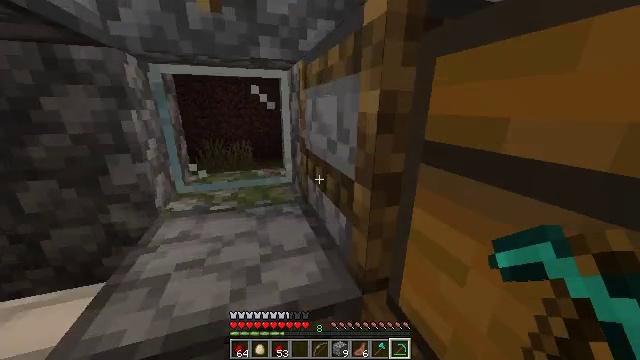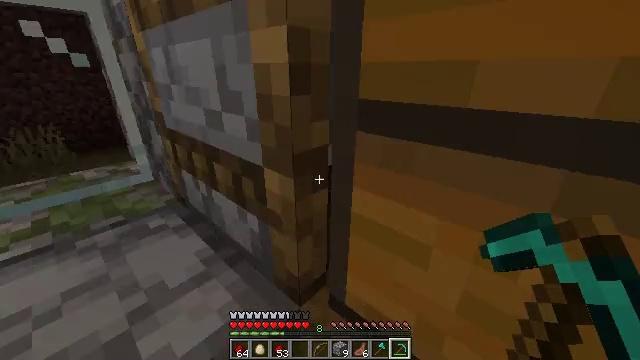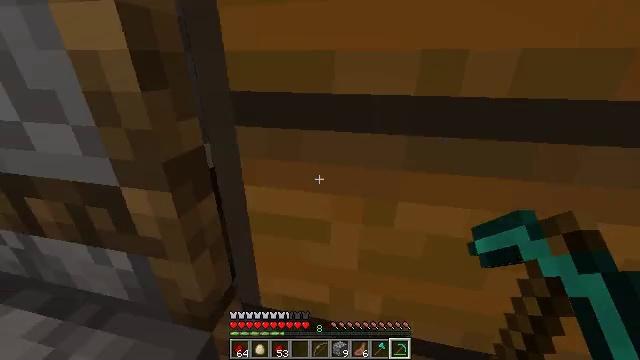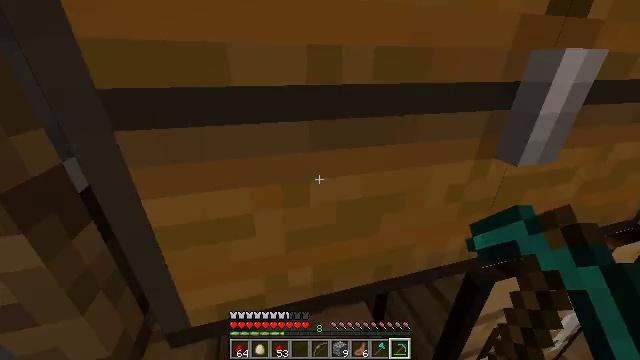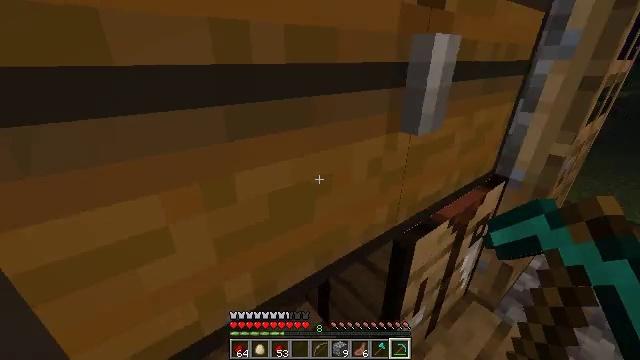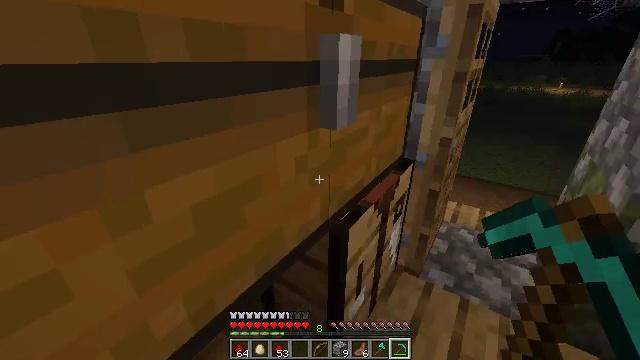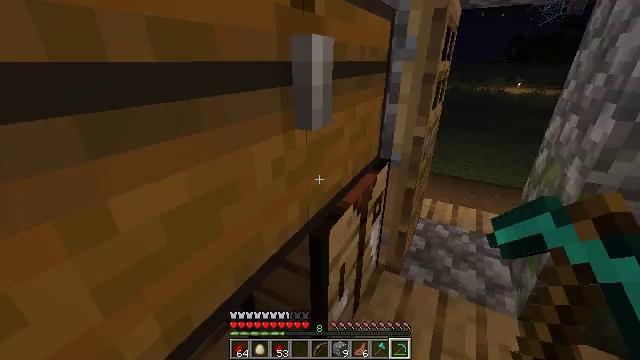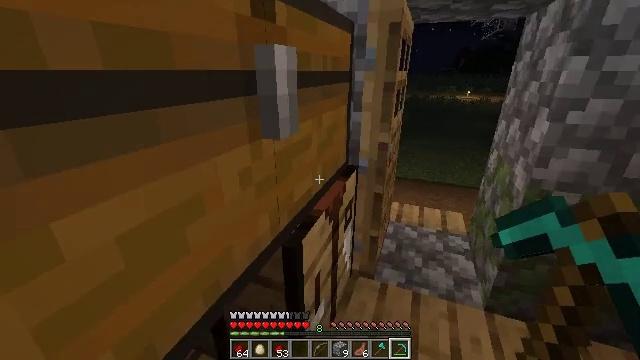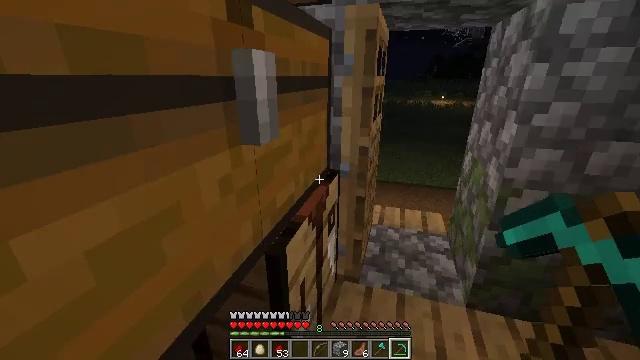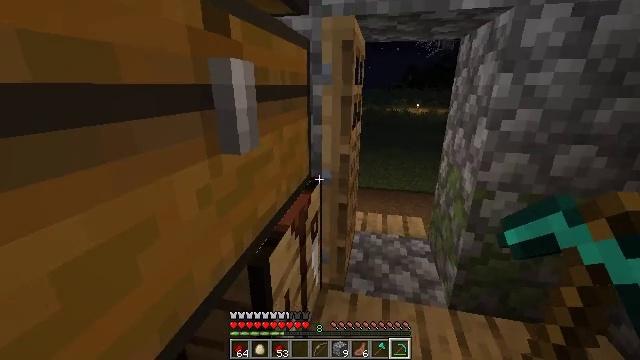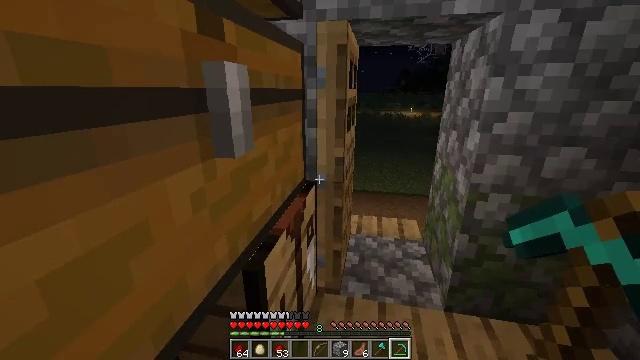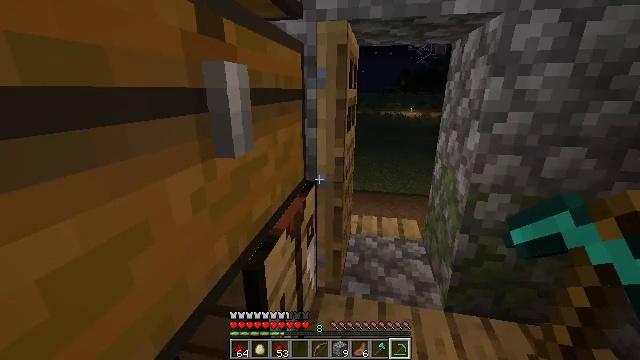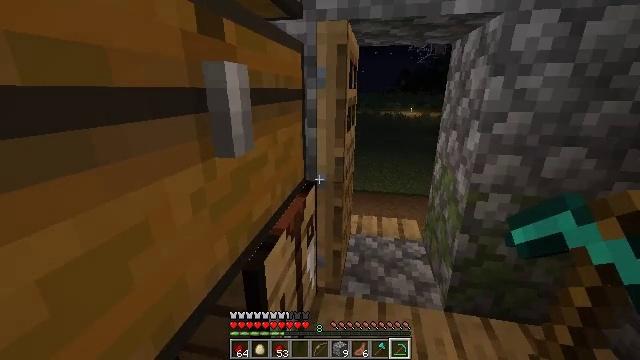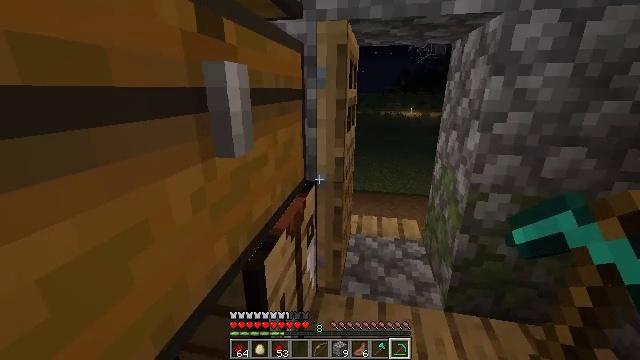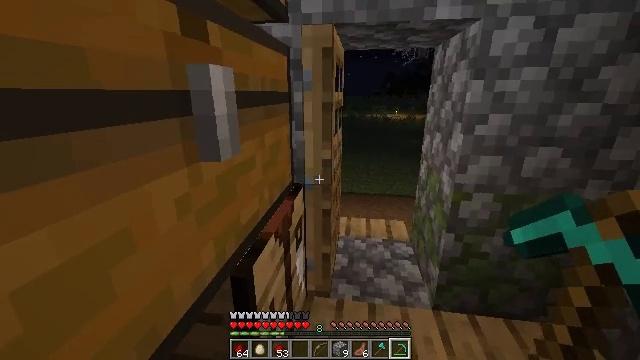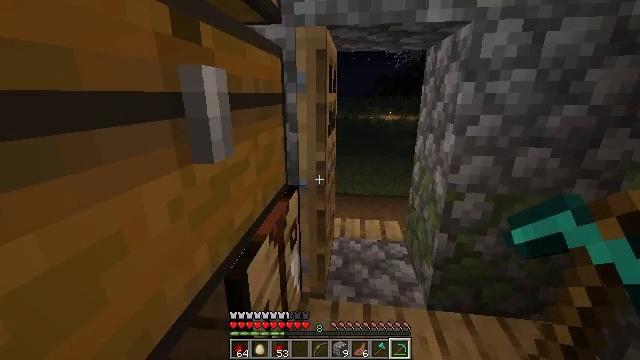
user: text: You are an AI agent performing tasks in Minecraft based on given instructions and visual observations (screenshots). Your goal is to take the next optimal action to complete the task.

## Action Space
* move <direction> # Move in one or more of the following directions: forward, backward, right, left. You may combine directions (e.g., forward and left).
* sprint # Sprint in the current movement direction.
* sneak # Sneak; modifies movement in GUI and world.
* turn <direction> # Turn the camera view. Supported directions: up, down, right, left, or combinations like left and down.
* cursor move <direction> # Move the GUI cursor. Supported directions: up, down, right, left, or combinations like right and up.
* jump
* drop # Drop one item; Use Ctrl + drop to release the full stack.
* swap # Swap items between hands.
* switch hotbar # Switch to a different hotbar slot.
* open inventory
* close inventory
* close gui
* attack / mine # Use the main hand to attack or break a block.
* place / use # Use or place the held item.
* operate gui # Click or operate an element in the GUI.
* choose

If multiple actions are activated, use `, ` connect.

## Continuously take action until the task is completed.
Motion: motion action
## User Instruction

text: Put materials in the crafting grid to craft a dispenser.
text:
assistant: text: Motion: turn right and down
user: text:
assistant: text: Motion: turn right and down
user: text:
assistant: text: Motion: turn right and down
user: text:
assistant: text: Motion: turn right
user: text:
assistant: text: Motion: turn right
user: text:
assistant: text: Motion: turn right
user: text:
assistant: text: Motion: turn right and up
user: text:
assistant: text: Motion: turn right and up
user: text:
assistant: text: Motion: turn right and up
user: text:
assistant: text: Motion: turn right
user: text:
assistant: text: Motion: no_op
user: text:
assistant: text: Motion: no_op
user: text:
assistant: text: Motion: no_op
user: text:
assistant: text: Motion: turn right
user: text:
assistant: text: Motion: turn right
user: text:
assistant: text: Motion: no_op
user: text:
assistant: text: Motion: no_op
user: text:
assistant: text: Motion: use / place
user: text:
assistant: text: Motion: use / place
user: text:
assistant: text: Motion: no_op
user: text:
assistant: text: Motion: turn down
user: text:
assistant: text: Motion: turn left and down
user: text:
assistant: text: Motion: turn down
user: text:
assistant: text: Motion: turn right and down
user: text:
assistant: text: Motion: turn right and down
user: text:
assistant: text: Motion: turn right and down
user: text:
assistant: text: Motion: turn right and down
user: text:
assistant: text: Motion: turn right and down
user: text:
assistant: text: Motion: turn right
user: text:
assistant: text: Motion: turn right and up